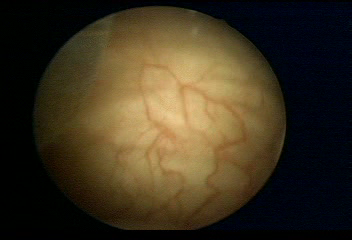
Modality: WLC
Class: Normal mucosa
Bladder cancer association: No